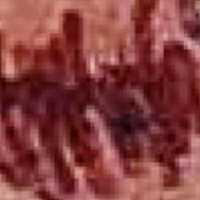
Label: metaphase